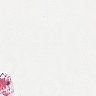
Metastatic tissue present: no